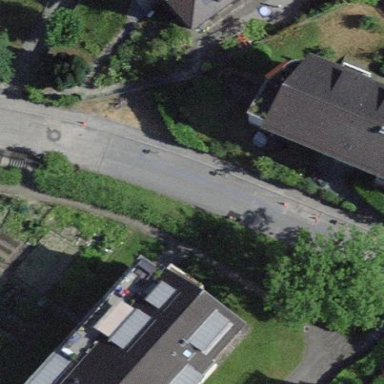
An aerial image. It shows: Parking lane area.